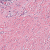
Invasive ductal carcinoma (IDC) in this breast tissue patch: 0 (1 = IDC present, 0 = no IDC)